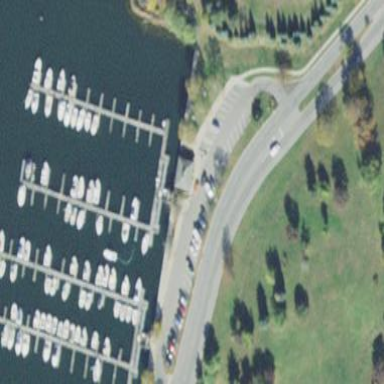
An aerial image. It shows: Marina area for leisure land.